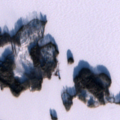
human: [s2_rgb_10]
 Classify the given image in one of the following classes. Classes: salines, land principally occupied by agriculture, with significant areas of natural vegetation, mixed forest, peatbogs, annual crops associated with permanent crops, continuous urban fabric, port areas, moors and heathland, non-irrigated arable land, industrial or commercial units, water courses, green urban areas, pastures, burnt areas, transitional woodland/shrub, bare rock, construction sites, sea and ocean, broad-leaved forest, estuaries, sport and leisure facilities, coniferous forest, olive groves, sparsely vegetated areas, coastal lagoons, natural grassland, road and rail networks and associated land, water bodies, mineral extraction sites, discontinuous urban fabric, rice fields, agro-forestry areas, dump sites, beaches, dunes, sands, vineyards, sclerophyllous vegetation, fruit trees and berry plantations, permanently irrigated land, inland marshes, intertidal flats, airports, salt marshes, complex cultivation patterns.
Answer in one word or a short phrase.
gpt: coniferous forest, water bodies